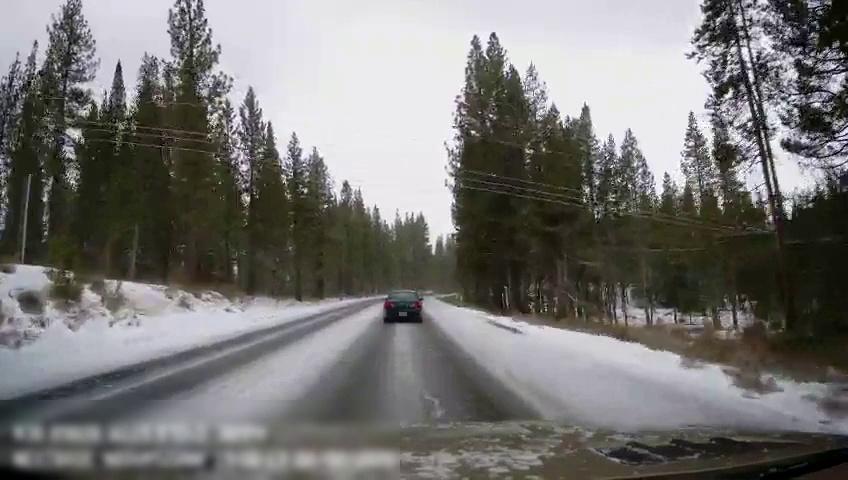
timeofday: Day
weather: Snowy
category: Drivable Space
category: Vehicles | Car